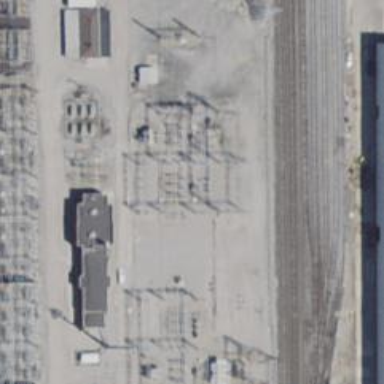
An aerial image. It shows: Switch for power supply.